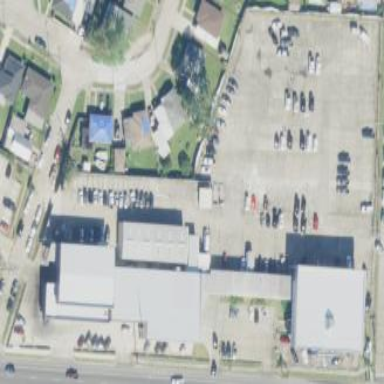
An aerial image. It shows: Car shop.